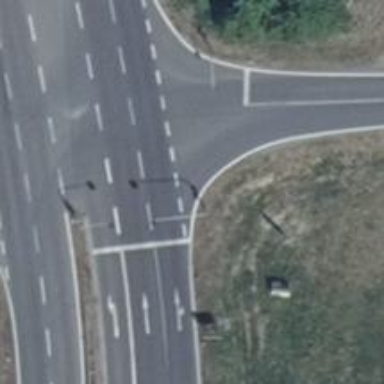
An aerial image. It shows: Road with traffic signals.